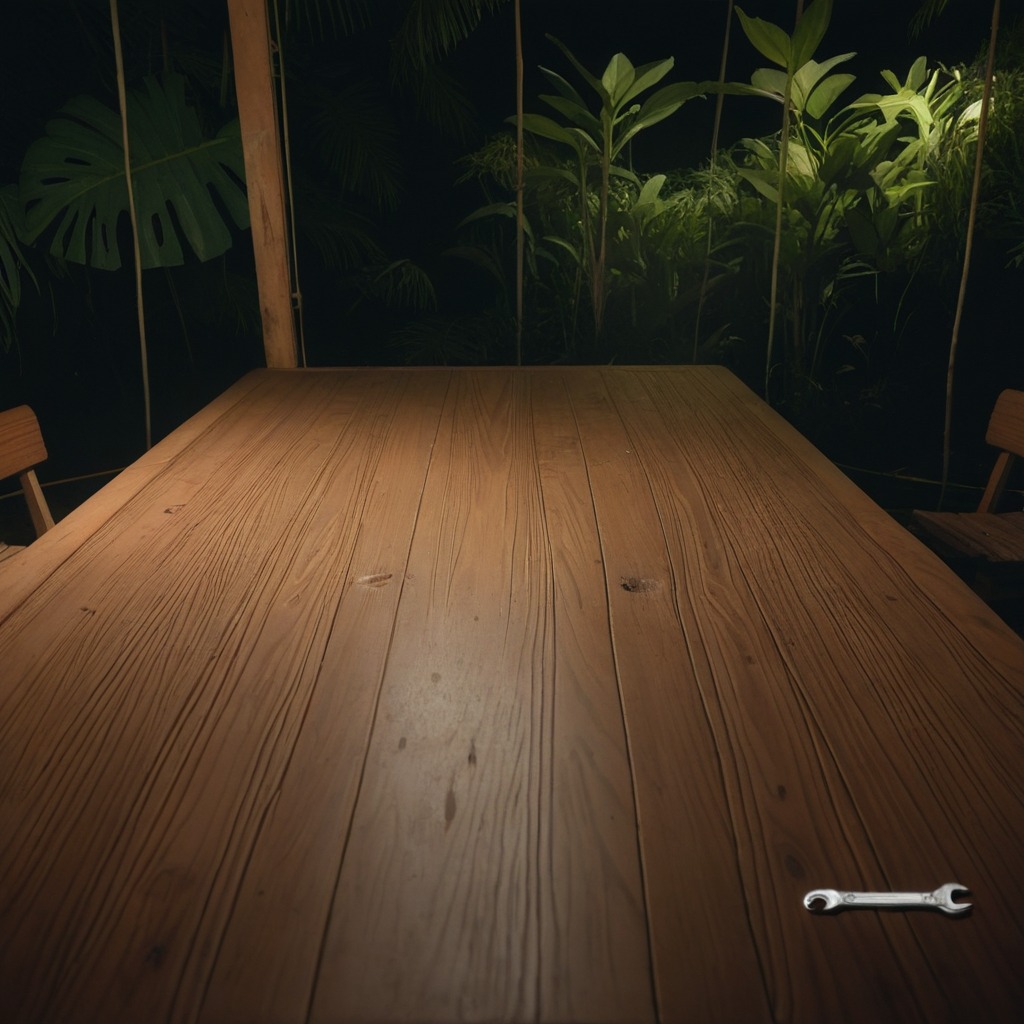
An wrench lies on a wooden table inside a jungle field workshop tent at night.